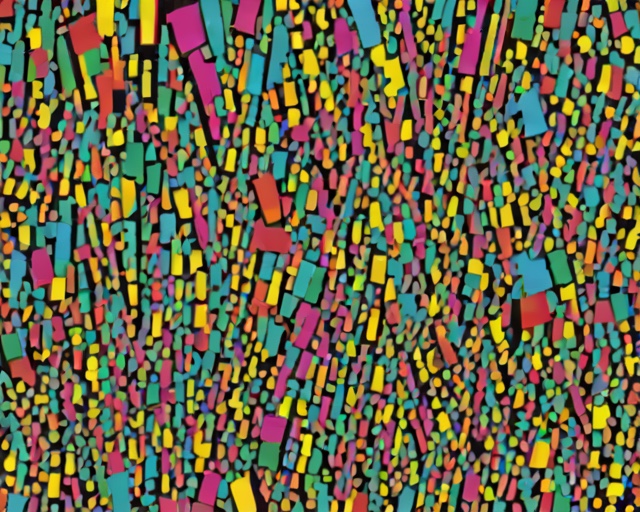
Category: Birthday